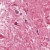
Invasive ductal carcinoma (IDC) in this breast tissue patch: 0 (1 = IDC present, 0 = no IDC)